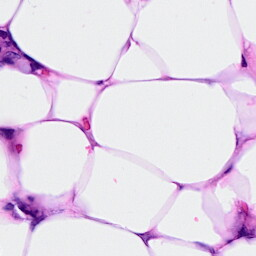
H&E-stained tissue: Breast